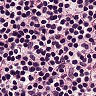
Metastatic tissue present: no